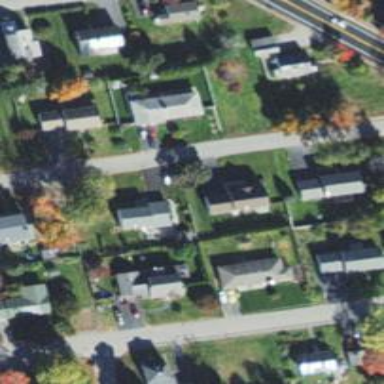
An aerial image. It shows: Driveway.